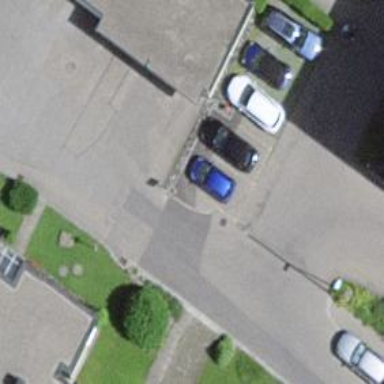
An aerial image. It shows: Residential road with asphalt surface.